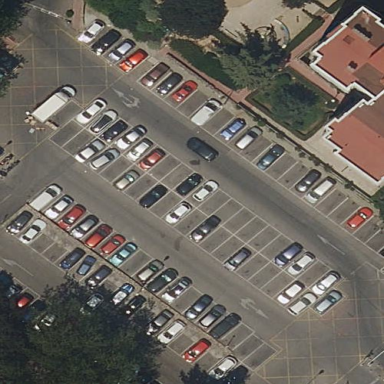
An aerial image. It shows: Asphalt parking aisle along service road.